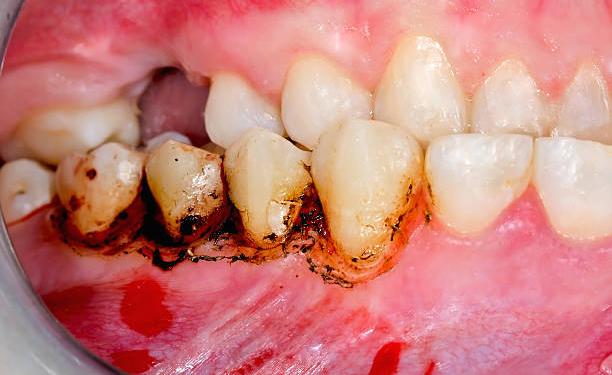
Condition: Calculus